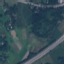
Label: Highway